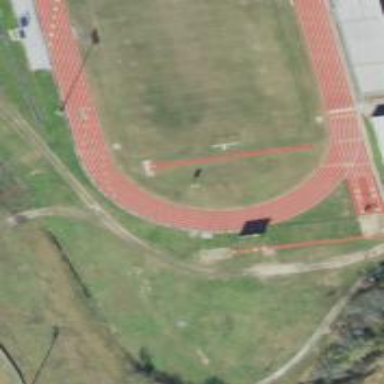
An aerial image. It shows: Track in leisure land.